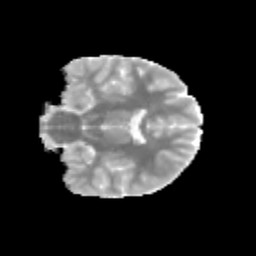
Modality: MD
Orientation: coronal
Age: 13
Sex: female
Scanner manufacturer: siemens
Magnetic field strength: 3 T
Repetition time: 3.8 s
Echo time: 0.07 s